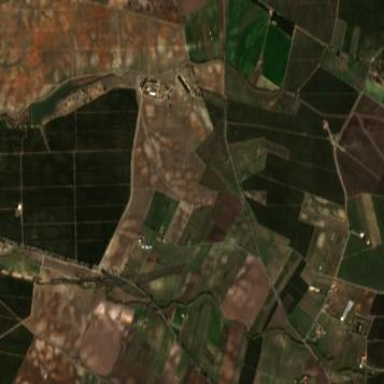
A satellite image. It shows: Orchard filled with olive trees.